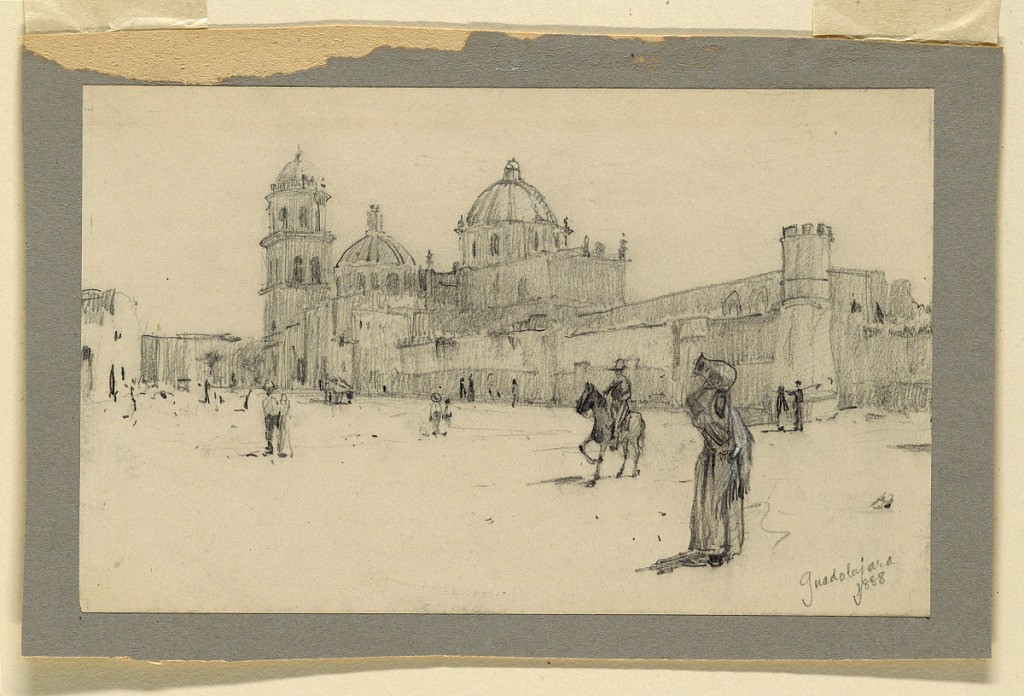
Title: A church in Guadalajara (Mexico)
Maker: Howard Russell Butler, American, 1856 - 1934
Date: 1888
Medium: Black crayon with white heightening on paper, laid down on cardboard
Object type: Drawing
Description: Oblique view of a group of structures, a church included. A square with people is in the foreground. Caption in the lower corner: Guadalajara / 1888.